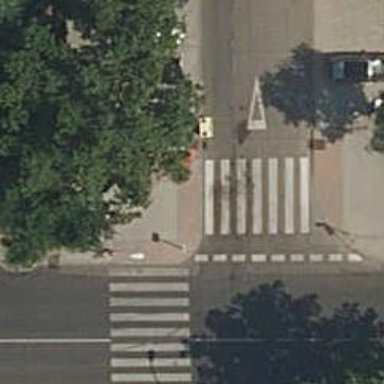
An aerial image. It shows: Uncontrolled crossing on the road.